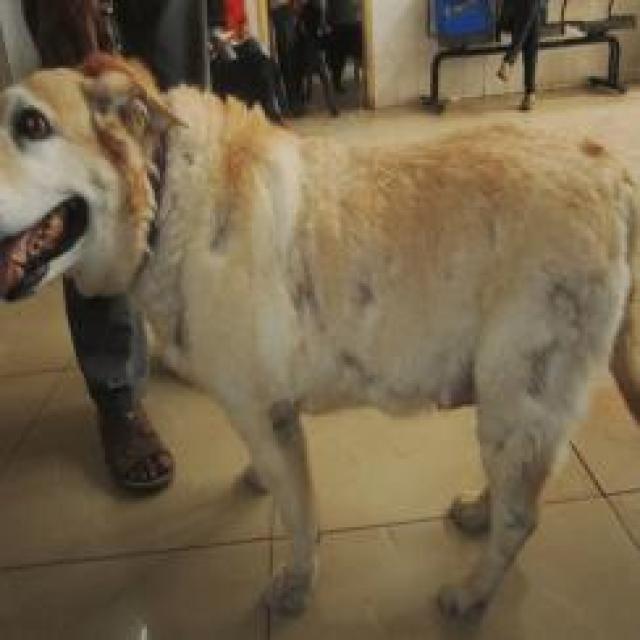
Canine fungal skin infection — characterized by alopecia, scaling, crusting, and circular lesions. Common agents include Malassezia and Candida species.